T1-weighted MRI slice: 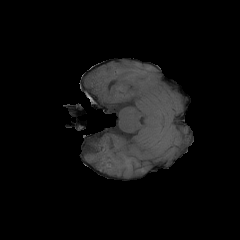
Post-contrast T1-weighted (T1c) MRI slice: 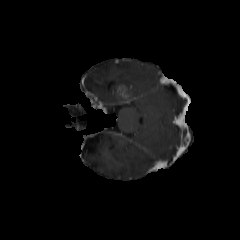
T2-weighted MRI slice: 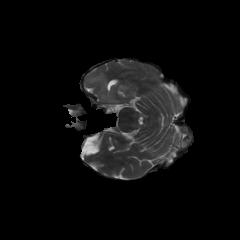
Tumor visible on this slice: yes